Question: We have three tables here, Session table which is connected to Green_fact table with Session_id field. Time_session table is the third table which is made of SessionDate from Session table with a primary key for every single day.

How can I populate the Date_ID field in Green_fact table.
the code below is what I think use, but it doesn't work properly
'''
update green_fact
inner join "SESSION" on green_fact."SESSION_ID" = "SESSION"."SessionID"
inner join "TIME_SESSION" on "TIME_SESSION"."SESSION_DATE" = "SESSION"."SessionDate"
set green_fact."DATE_ID" = "TIME_SESSION"."ID" where green_fact."SESSION_ID" = "SESSION"."SessionID";
'''
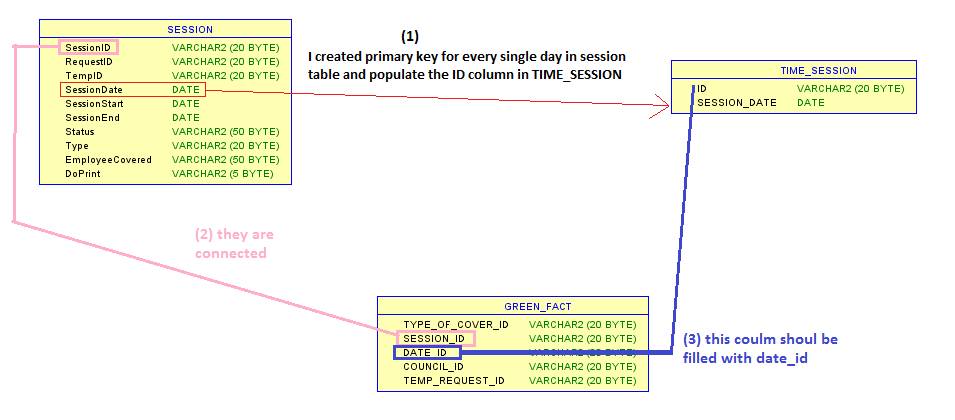
Answer: Oracle doesn't allow 'join' in 'update'. You can use correlated subqueries:
'''
update green_fact gf
set DATE_ID = (select ts.ID
from SESSION s join
TIME_SESSION ts
on ts.SESSION_DATE = s.SessionDate
where gf.SESSION_ID = s.SESSIONID
)
where exists (select ts.ID
from SESSION s join
TIME_SESSION ts
on ts.SESSION_DATE = s.SessionDate
where gf.SESSION_ID = s.SESSIONID
);
'''
The 'exists' may not be necessary, if all the rows match.